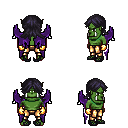
a pixel art fantasy rpg character, male body template, orc, green skin, purple wings, gold greaves, raven loose hair, gold gloves, ghillies, four views (front, back, left, right), 2x2 character sprite sheet, small pixel art, hard edges, no anti-aliasing